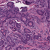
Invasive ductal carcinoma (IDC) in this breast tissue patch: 1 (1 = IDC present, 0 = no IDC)